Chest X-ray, AP view. Patient: 51 years old, sex M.
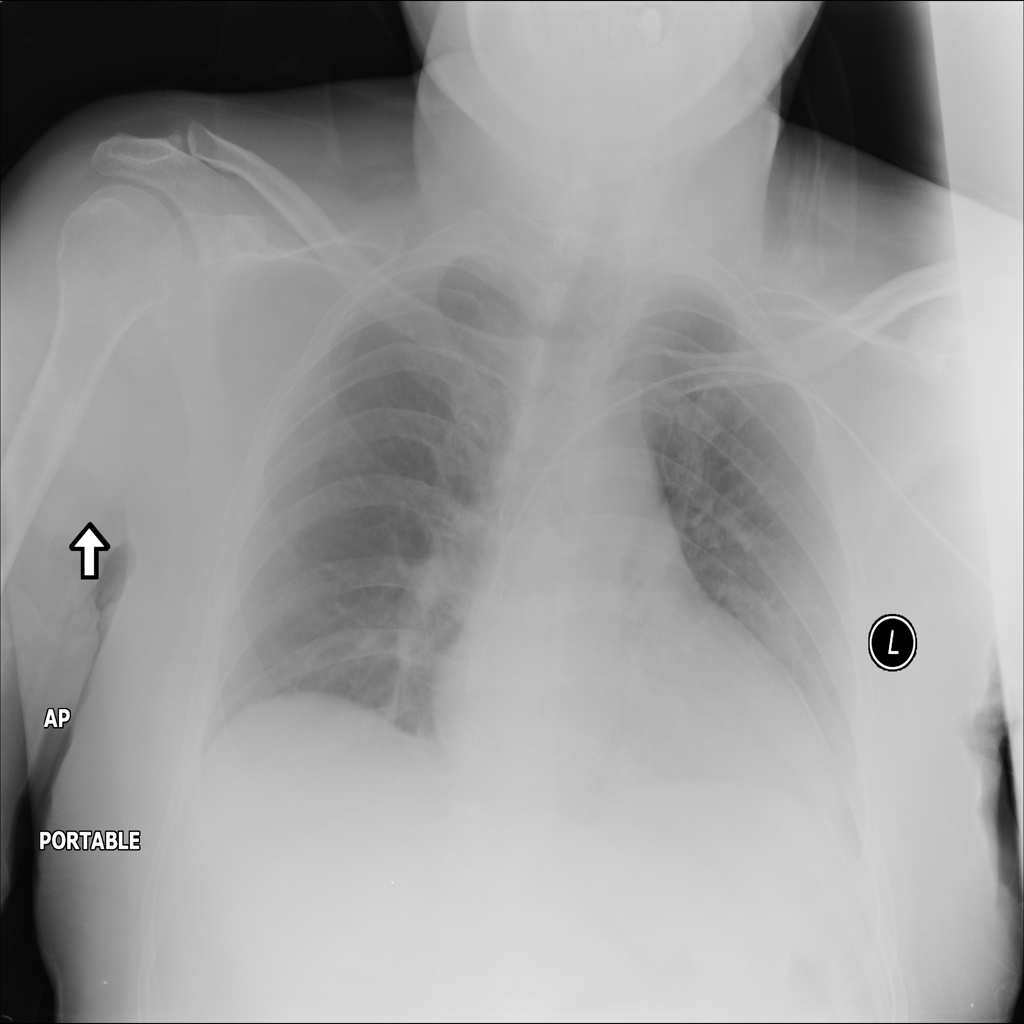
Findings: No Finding